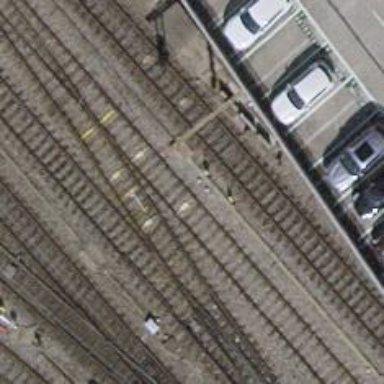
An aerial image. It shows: Rail siding with electrified tracks using contact line.